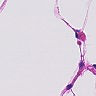
Metastatic tissue present: no